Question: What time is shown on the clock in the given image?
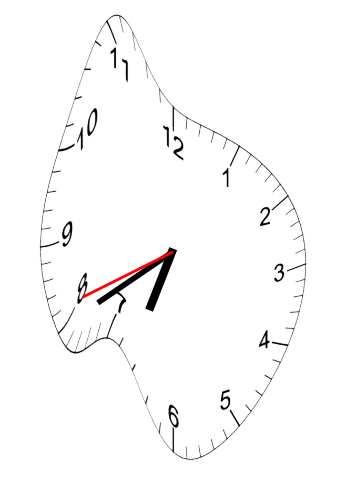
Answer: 06:39:41